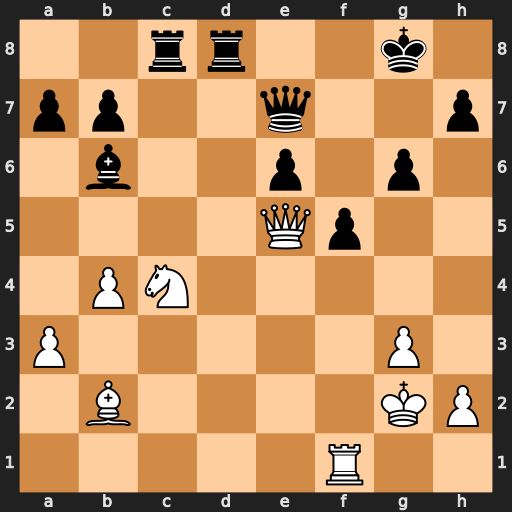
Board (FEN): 2rr2k1/pp2q2p/1b2p1p1/4Qp2/1PN5/P5P1/1B4KP/5R2
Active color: w
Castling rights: -
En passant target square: -
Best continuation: Qh8+ Kf7 Ne5#